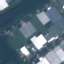
Label: Industrial